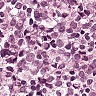
Metastatic tissue present: yes